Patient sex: M
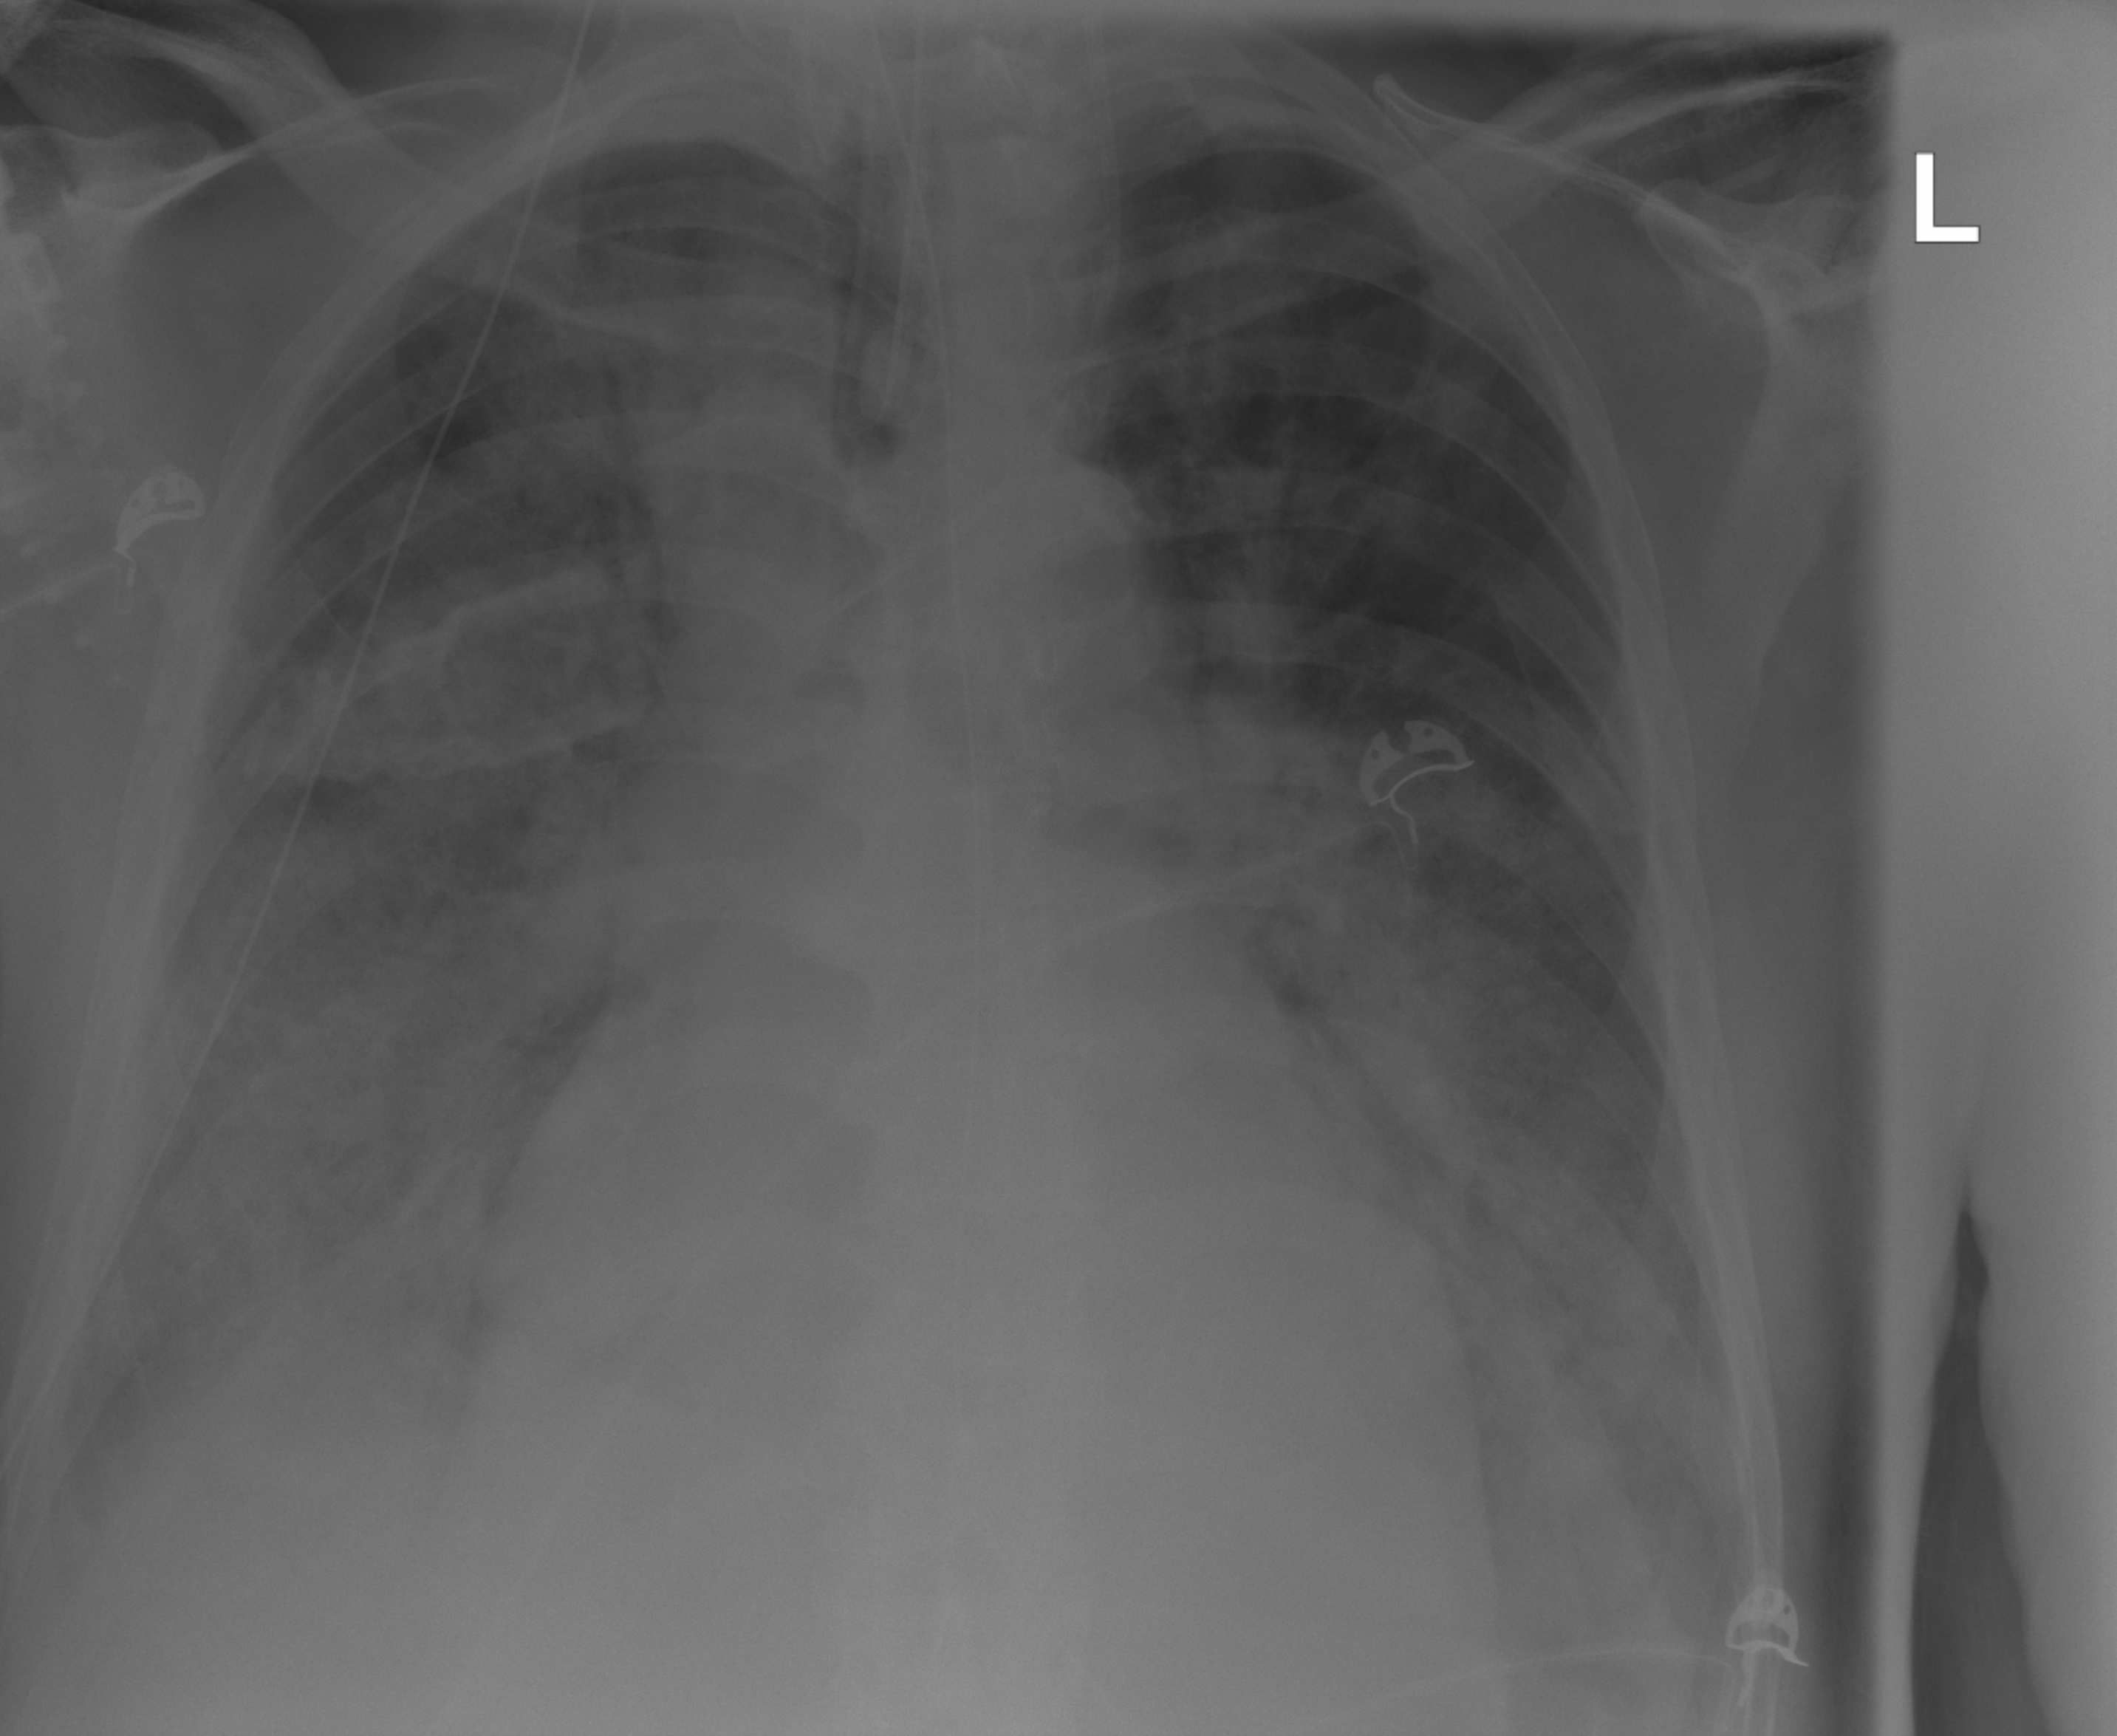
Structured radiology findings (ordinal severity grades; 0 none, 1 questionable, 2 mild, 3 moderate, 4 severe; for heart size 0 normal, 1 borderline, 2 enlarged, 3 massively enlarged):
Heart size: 2
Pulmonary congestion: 3
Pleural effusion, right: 2
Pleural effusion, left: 2
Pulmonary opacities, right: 3
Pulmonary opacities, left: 3
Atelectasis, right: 2
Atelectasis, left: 2